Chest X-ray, PA view. Patient: 44 years old, sex F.
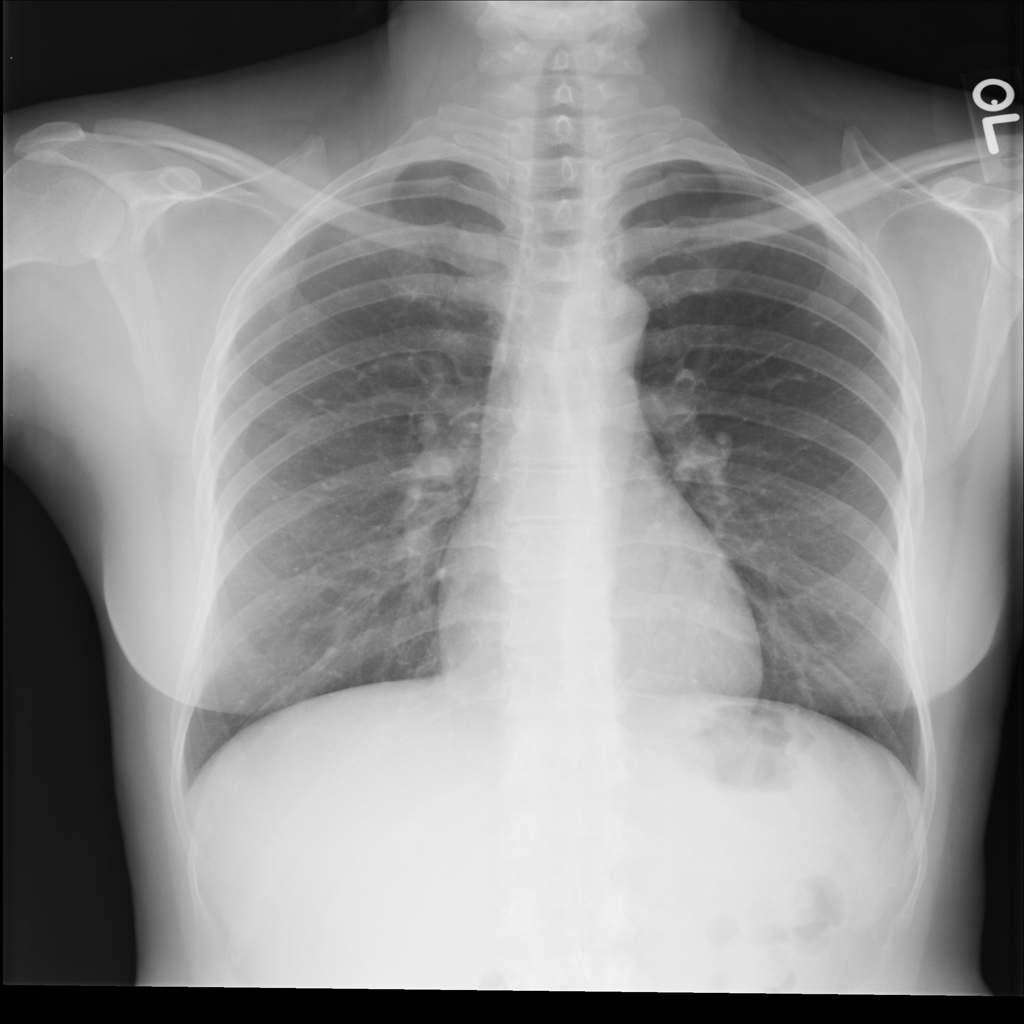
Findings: No Finding